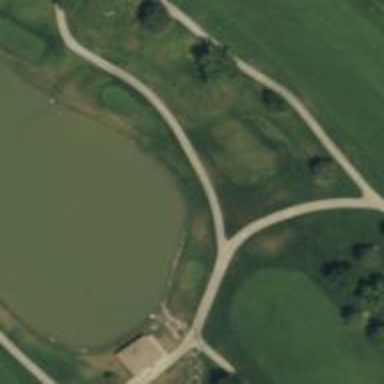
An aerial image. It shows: Path used for both walking and golf.